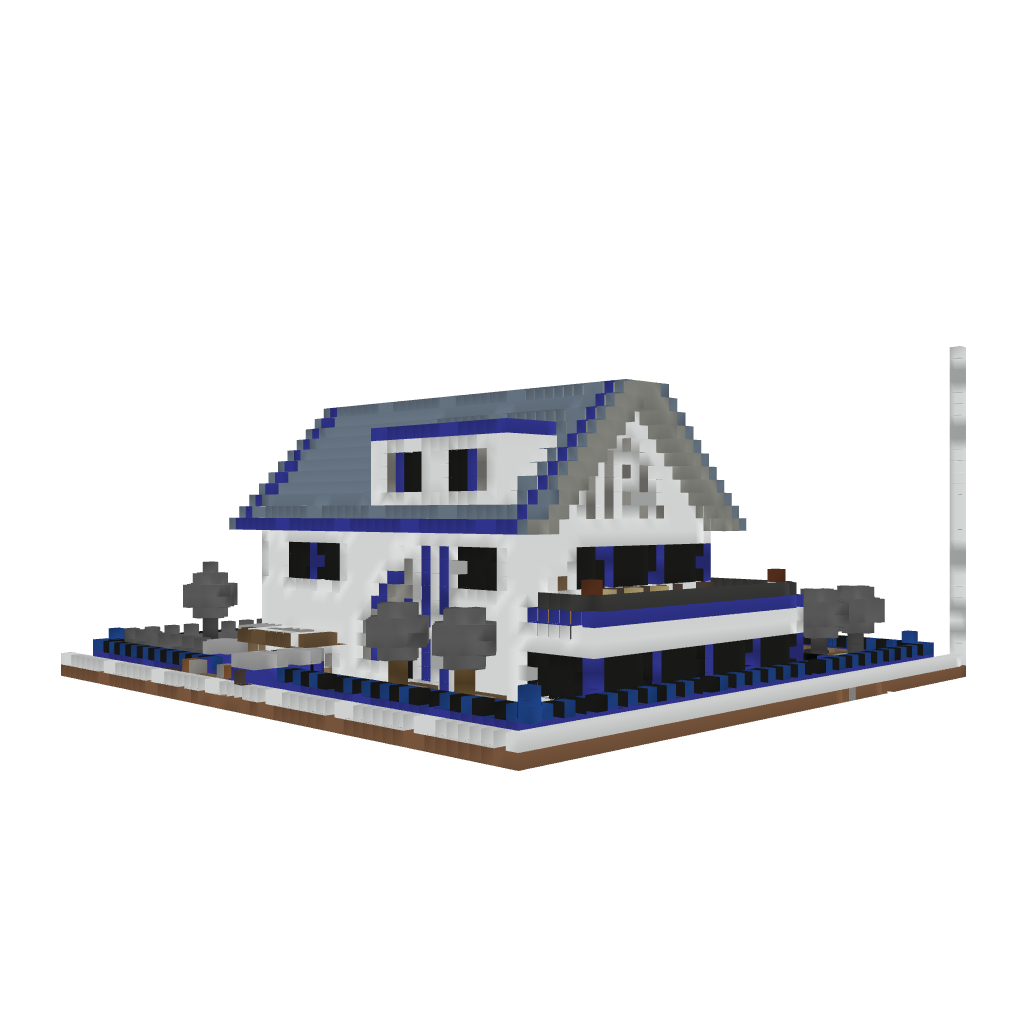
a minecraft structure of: Moderne Villa